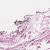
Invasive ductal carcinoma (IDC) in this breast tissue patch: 0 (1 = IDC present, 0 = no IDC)